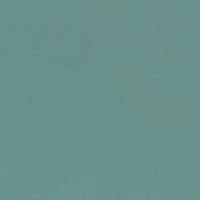
EUNIS habitat code: 15
Species observed at this site:
Corvus corone
Alcedo atthis
Bucephala clangula
Aegithalos caudatus
Sylvia atricapilla
Spinus spinus
Poecile palustris
Larus michahellis
Cygnus olor
Ardea alba
Erithacus rubecula
Phoenicurus ochruros
Corvus corax
Periparus ater
Anas acuta
Cyanistes caeruleus
Mergus serrator
Sturnus vulgaris
Chloris chloris
Larus canus
Troglodytes troglodytes
Corvus frugilegus
Passer domesticus
Oxyura maccoa
Mareca penelope
Passer montanus
Turdus merula
Circus aeruginosus
Tachymarptis melba
Spatula clypeata
Mareca strepera
Hirundo rustica
Mergus merganser
Milvus milvus
Milvus migrans
Regulus regulus
Phylloscopus trochilus
Motacilla alba
Delichon urbicum
Tachybaptus ruficollis
Podiceps cristatus
Fulica atra
Anas crecca
Emberiza citrinella
Anthus spinoletta
Dendrocopos major
Podiceps nigricollis
Turdus viscivorus
Buteo buteo
Anthus pratensis
Gallinago gallinago
Chroicocephalus ridibundus
Phylloscopus collybita
Gallinula chloropus
Pica pica
Garrulus glandarius
Columba livia
Falco tinnunculus
Picus viridis
Motacilla cinerea
Anas platyrhynchos
Alopochen aegyptiaca
Accipiter gentilis
Aythya ferina
Streptopelia decaocto
Ciconia ciconia
Linaria cannabina
Aythya fuligula
Fringilla coelebs
Coloeus monedula
Ptyonoprogne rupestris
Carduelis carduelis
Columba palumbus
Phalacrocorax carbo
Fringilla montifringilla
Parus major
Ichthyaetus melanocephalus
Accipiter nisus